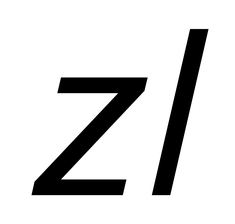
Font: InstrumentSans-Italic_Italic